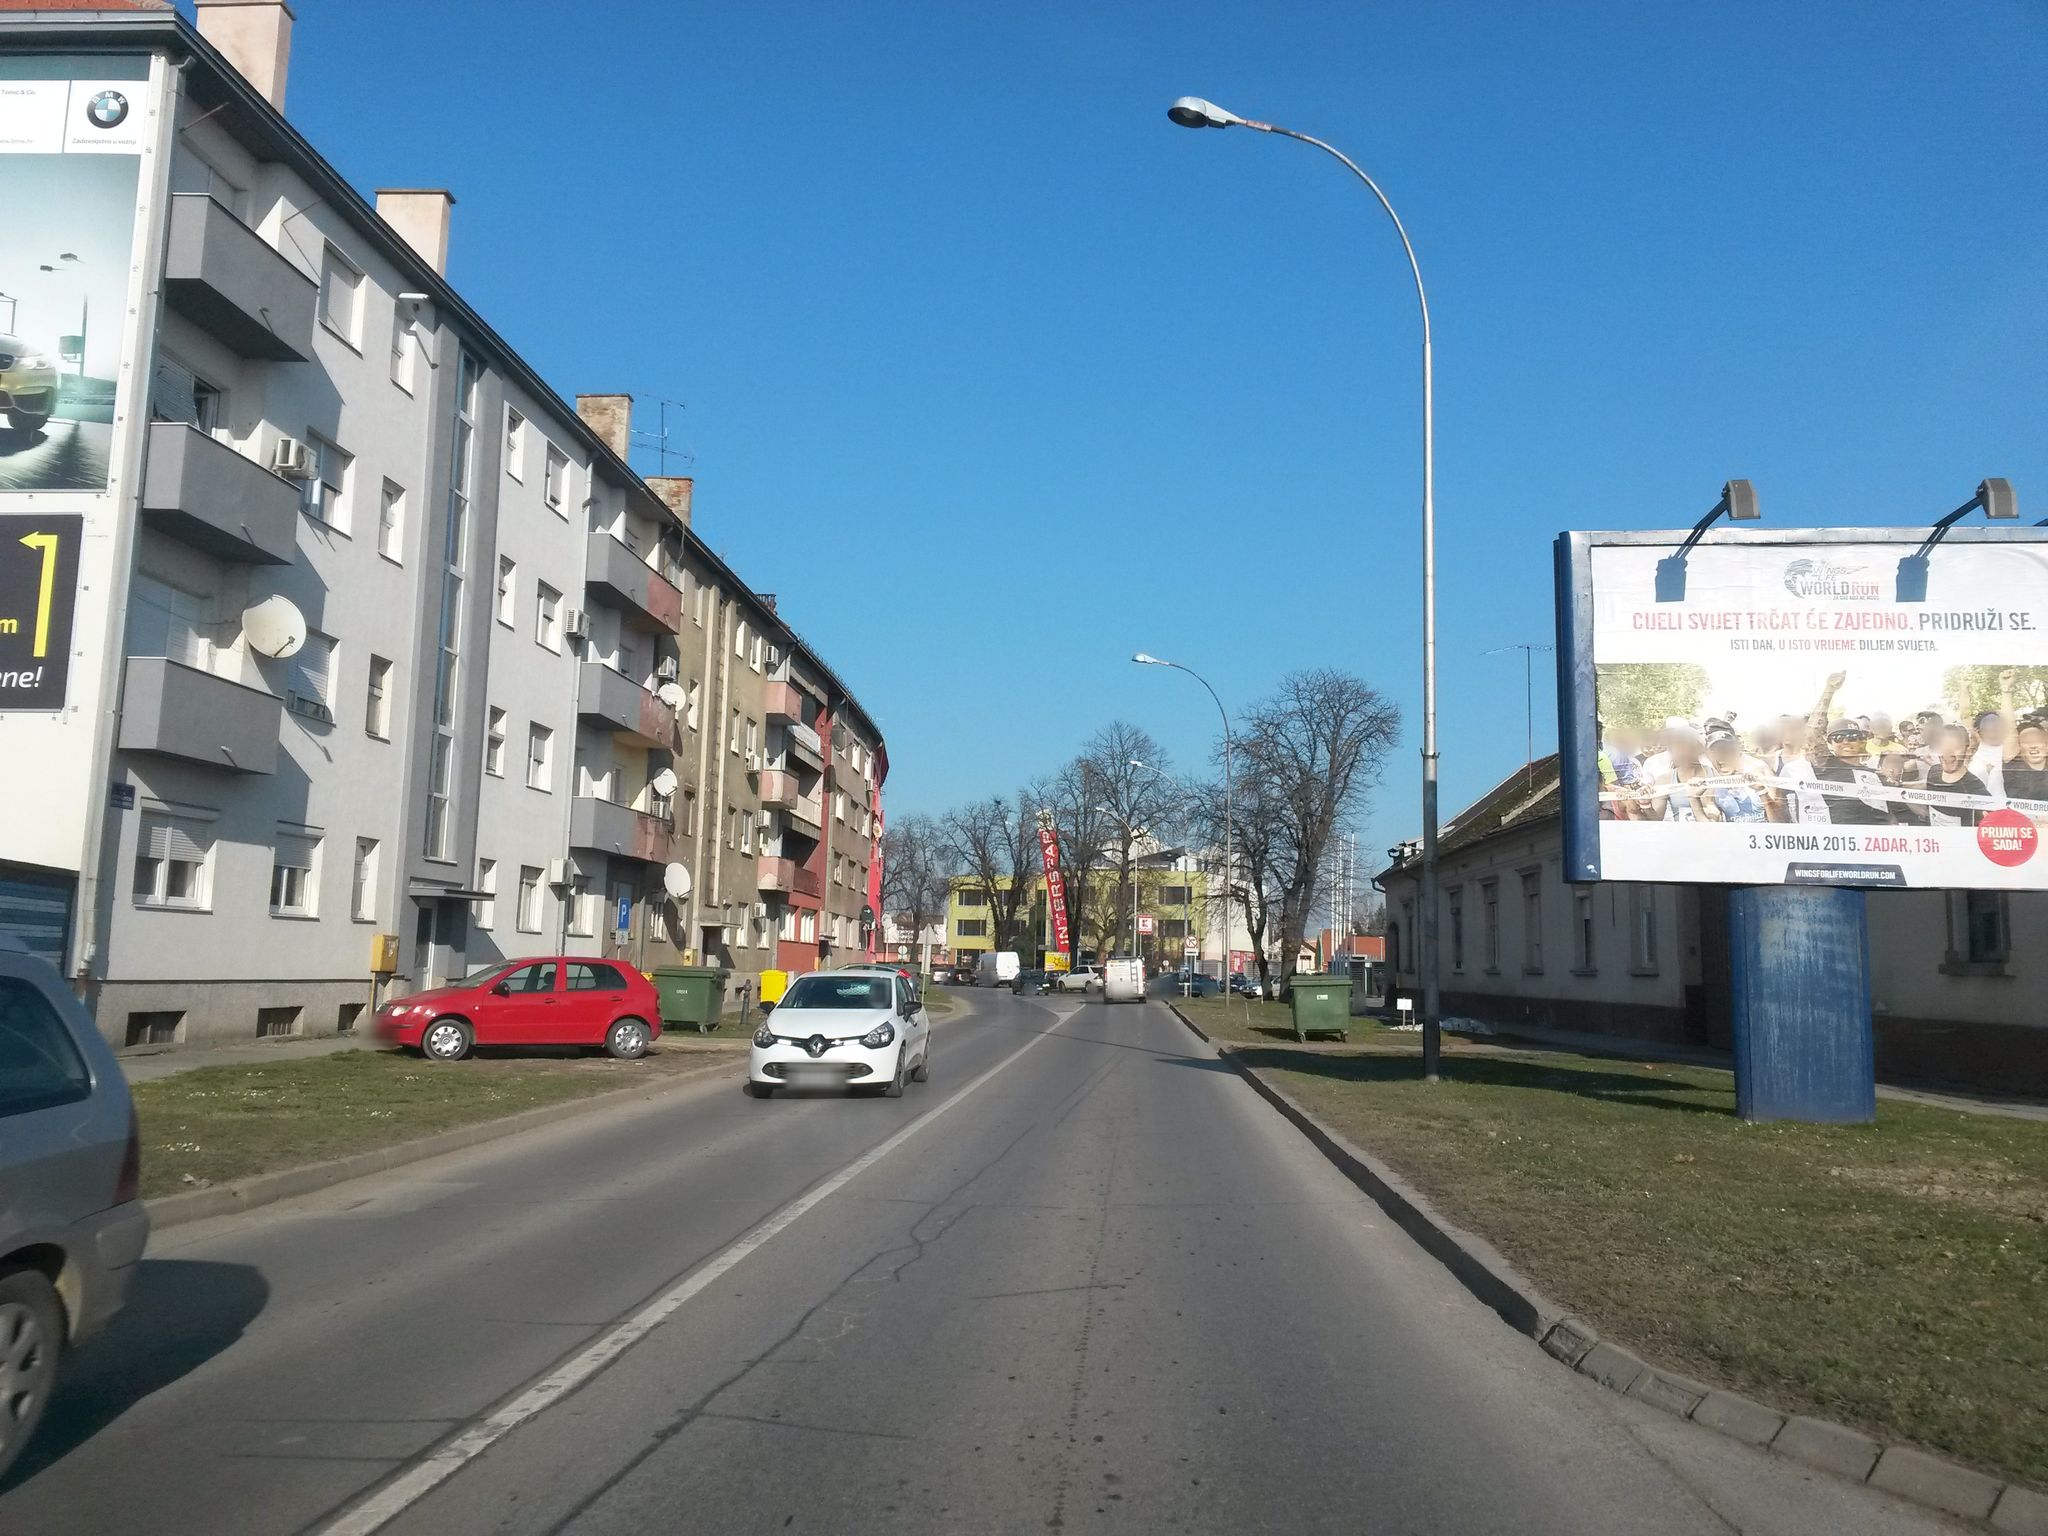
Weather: clear
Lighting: day
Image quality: good
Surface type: driving surface
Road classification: service, secondary
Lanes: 2
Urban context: dense urban cluster
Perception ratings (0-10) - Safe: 3.04, Lively: 7.43, Beautiful: 3.93, Boring: 4.25, Depressing: 6.09, Wealthy: 4.53